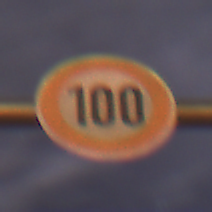
Verkehrszeichen: Geschwindigkeit100
Umgebung: Outdoor, Suburban
Tageszeit: Night
Wetter: PartlyCloudy
Licht: Artificial
Jahreszeit: NotSpecified
Kontrast: HighContrast